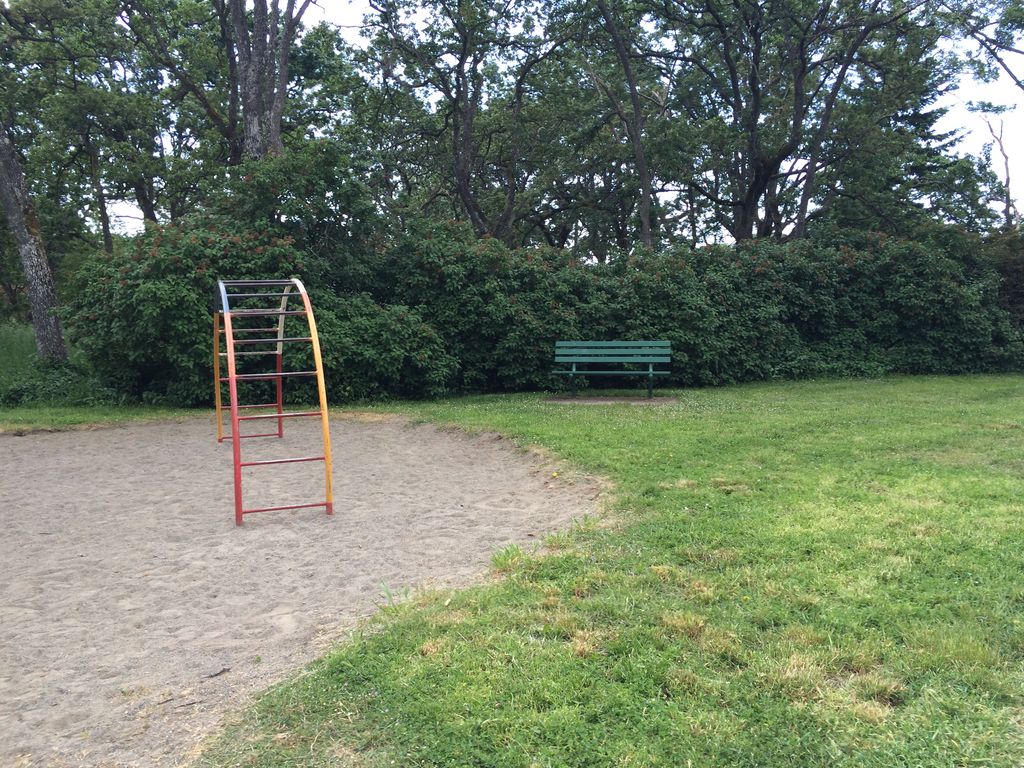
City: victoria